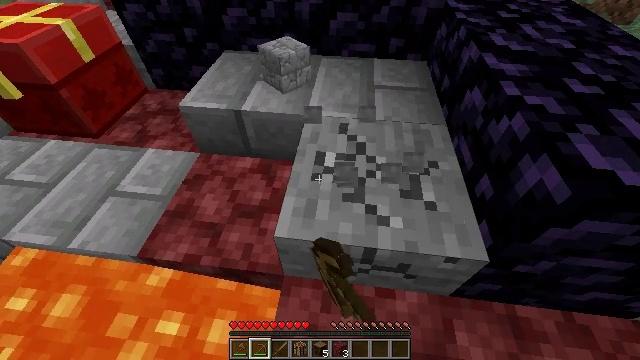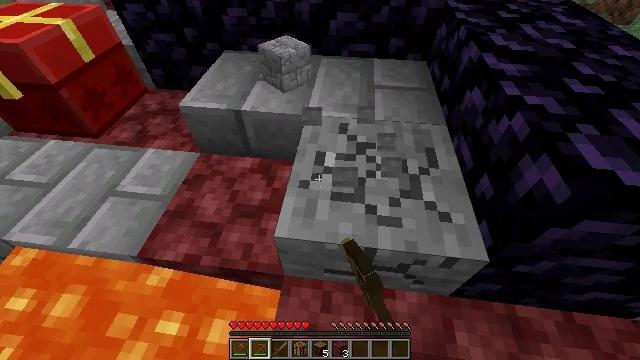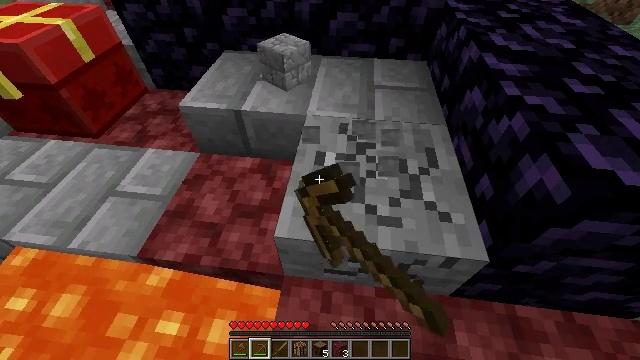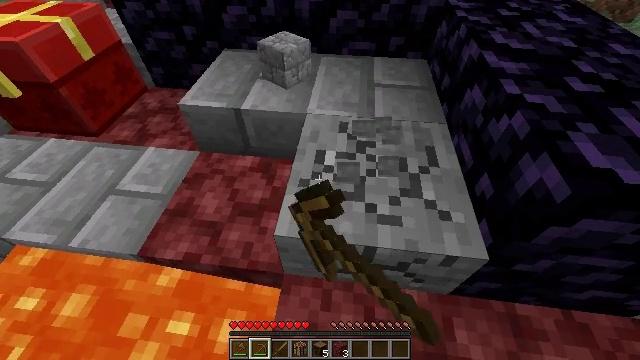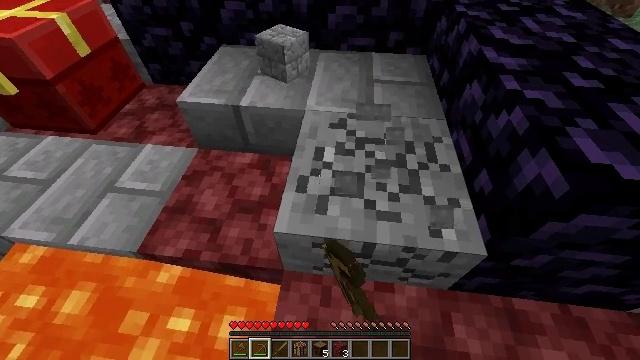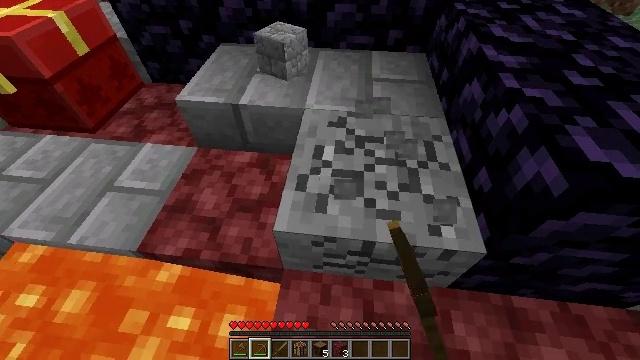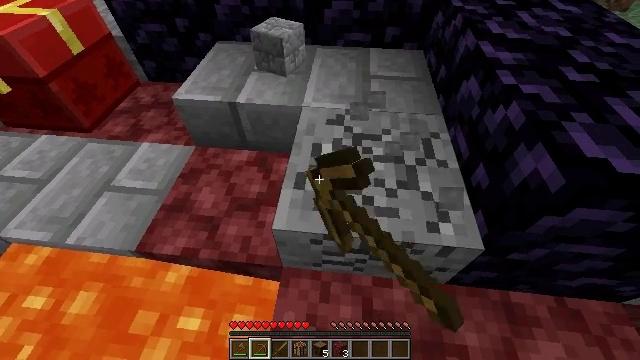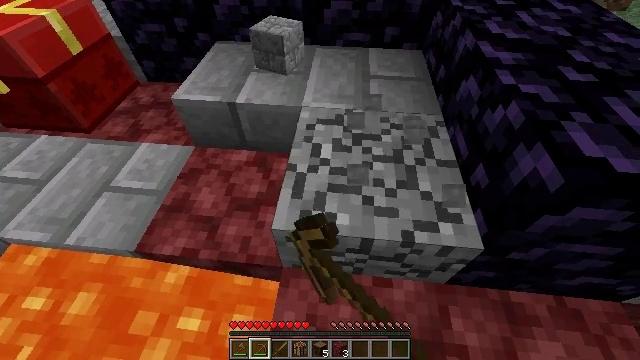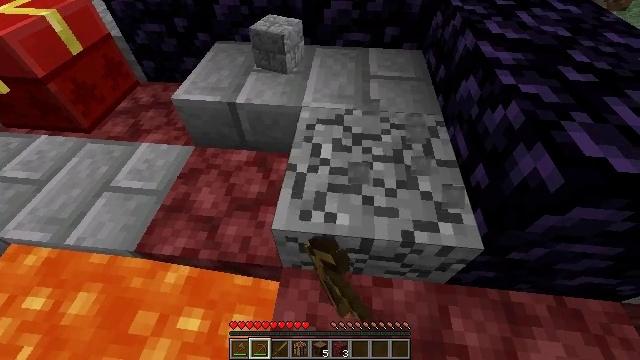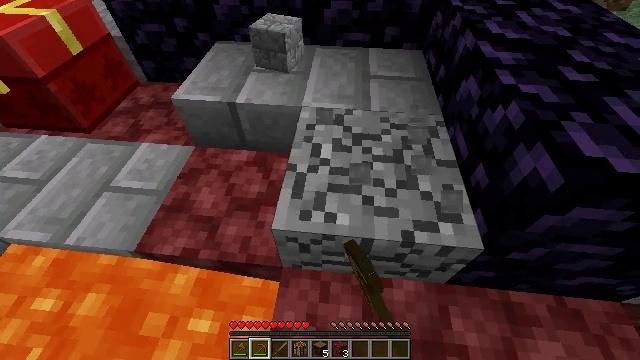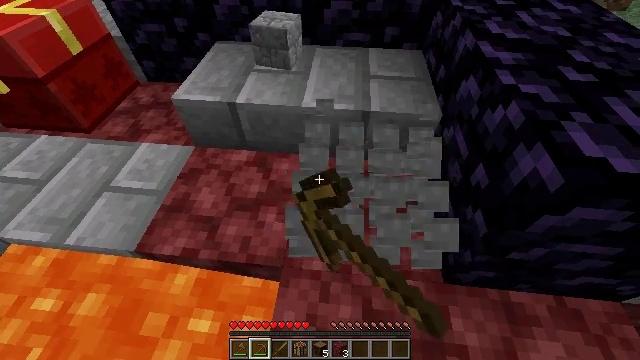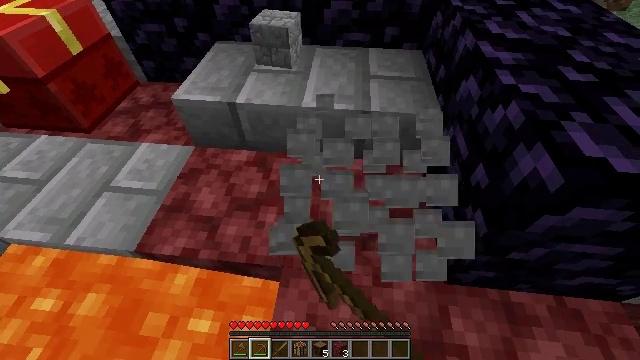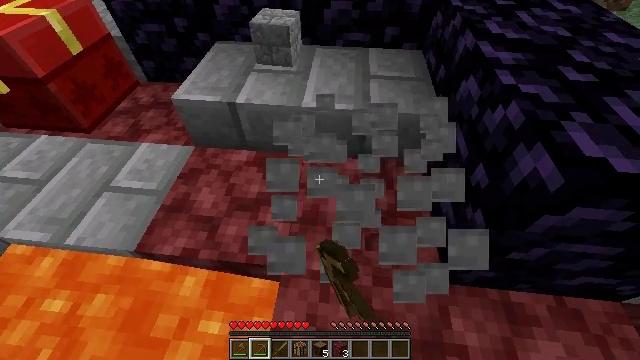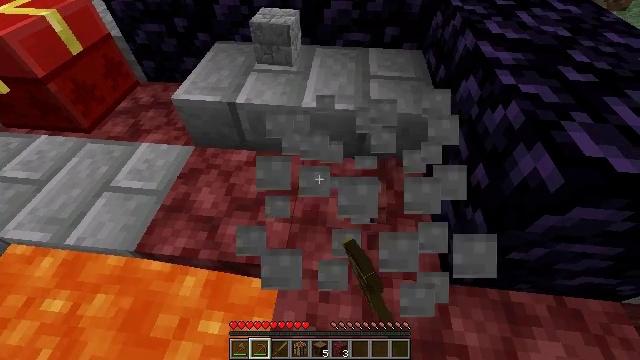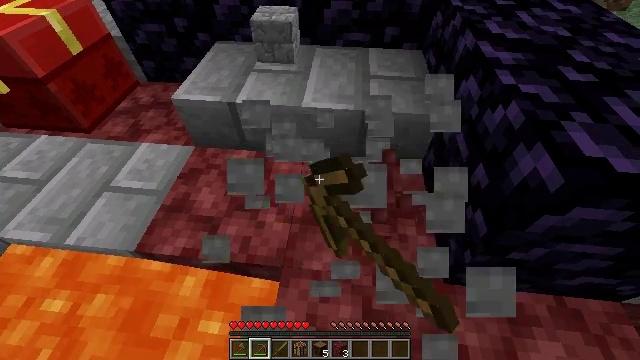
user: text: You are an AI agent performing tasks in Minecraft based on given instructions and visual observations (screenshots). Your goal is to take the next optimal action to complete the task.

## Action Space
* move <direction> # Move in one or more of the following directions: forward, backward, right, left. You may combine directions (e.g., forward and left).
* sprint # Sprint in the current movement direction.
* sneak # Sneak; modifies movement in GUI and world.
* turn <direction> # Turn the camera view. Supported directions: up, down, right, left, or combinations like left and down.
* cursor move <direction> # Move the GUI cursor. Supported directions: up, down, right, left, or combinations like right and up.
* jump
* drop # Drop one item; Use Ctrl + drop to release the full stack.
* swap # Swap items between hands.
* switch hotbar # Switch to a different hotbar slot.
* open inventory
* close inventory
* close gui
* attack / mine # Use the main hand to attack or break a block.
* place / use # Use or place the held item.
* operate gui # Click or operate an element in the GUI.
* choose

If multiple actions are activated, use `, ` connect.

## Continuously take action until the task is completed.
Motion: motion action
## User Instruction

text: Break the stone slab in a structure.
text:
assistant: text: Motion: attack / mine
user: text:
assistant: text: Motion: attack / mine
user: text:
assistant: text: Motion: attack / mine
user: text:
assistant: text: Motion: attack / mine
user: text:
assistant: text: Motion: attack / mine
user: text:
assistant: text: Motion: attack / mine
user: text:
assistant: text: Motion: attack / mine
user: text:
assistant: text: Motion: attack / mine
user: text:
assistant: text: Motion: attack / mine
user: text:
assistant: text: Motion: attack / mine
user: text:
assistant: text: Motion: attack / mine
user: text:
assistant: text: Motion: attack / mine
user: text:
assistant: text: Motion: attack / mine
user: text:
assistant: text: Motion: attack / mine
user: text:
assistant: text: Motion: attack / mine